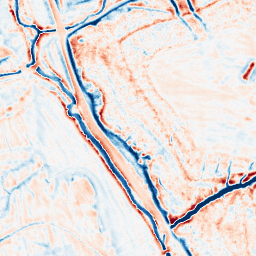
Category: edge_preserving
Decomposition family: bilateral
Decomposition parameters: d: 15
sigma_color: 25
sigma_space: 150
Upsampling method: sinc_blackman
Upsampling parameters: scale: 2
kernel_size: 8
Upsampling scale: 2